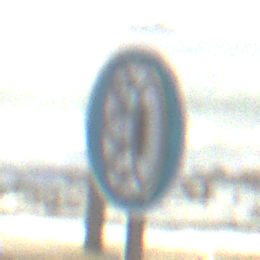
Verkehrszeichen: SchneekettenVorgeschrieben
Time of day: MorningAfternoon
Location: Outdoor (Suburban)
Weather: PartlyCloudy
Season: NotSpecified
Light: Natural